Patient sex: F
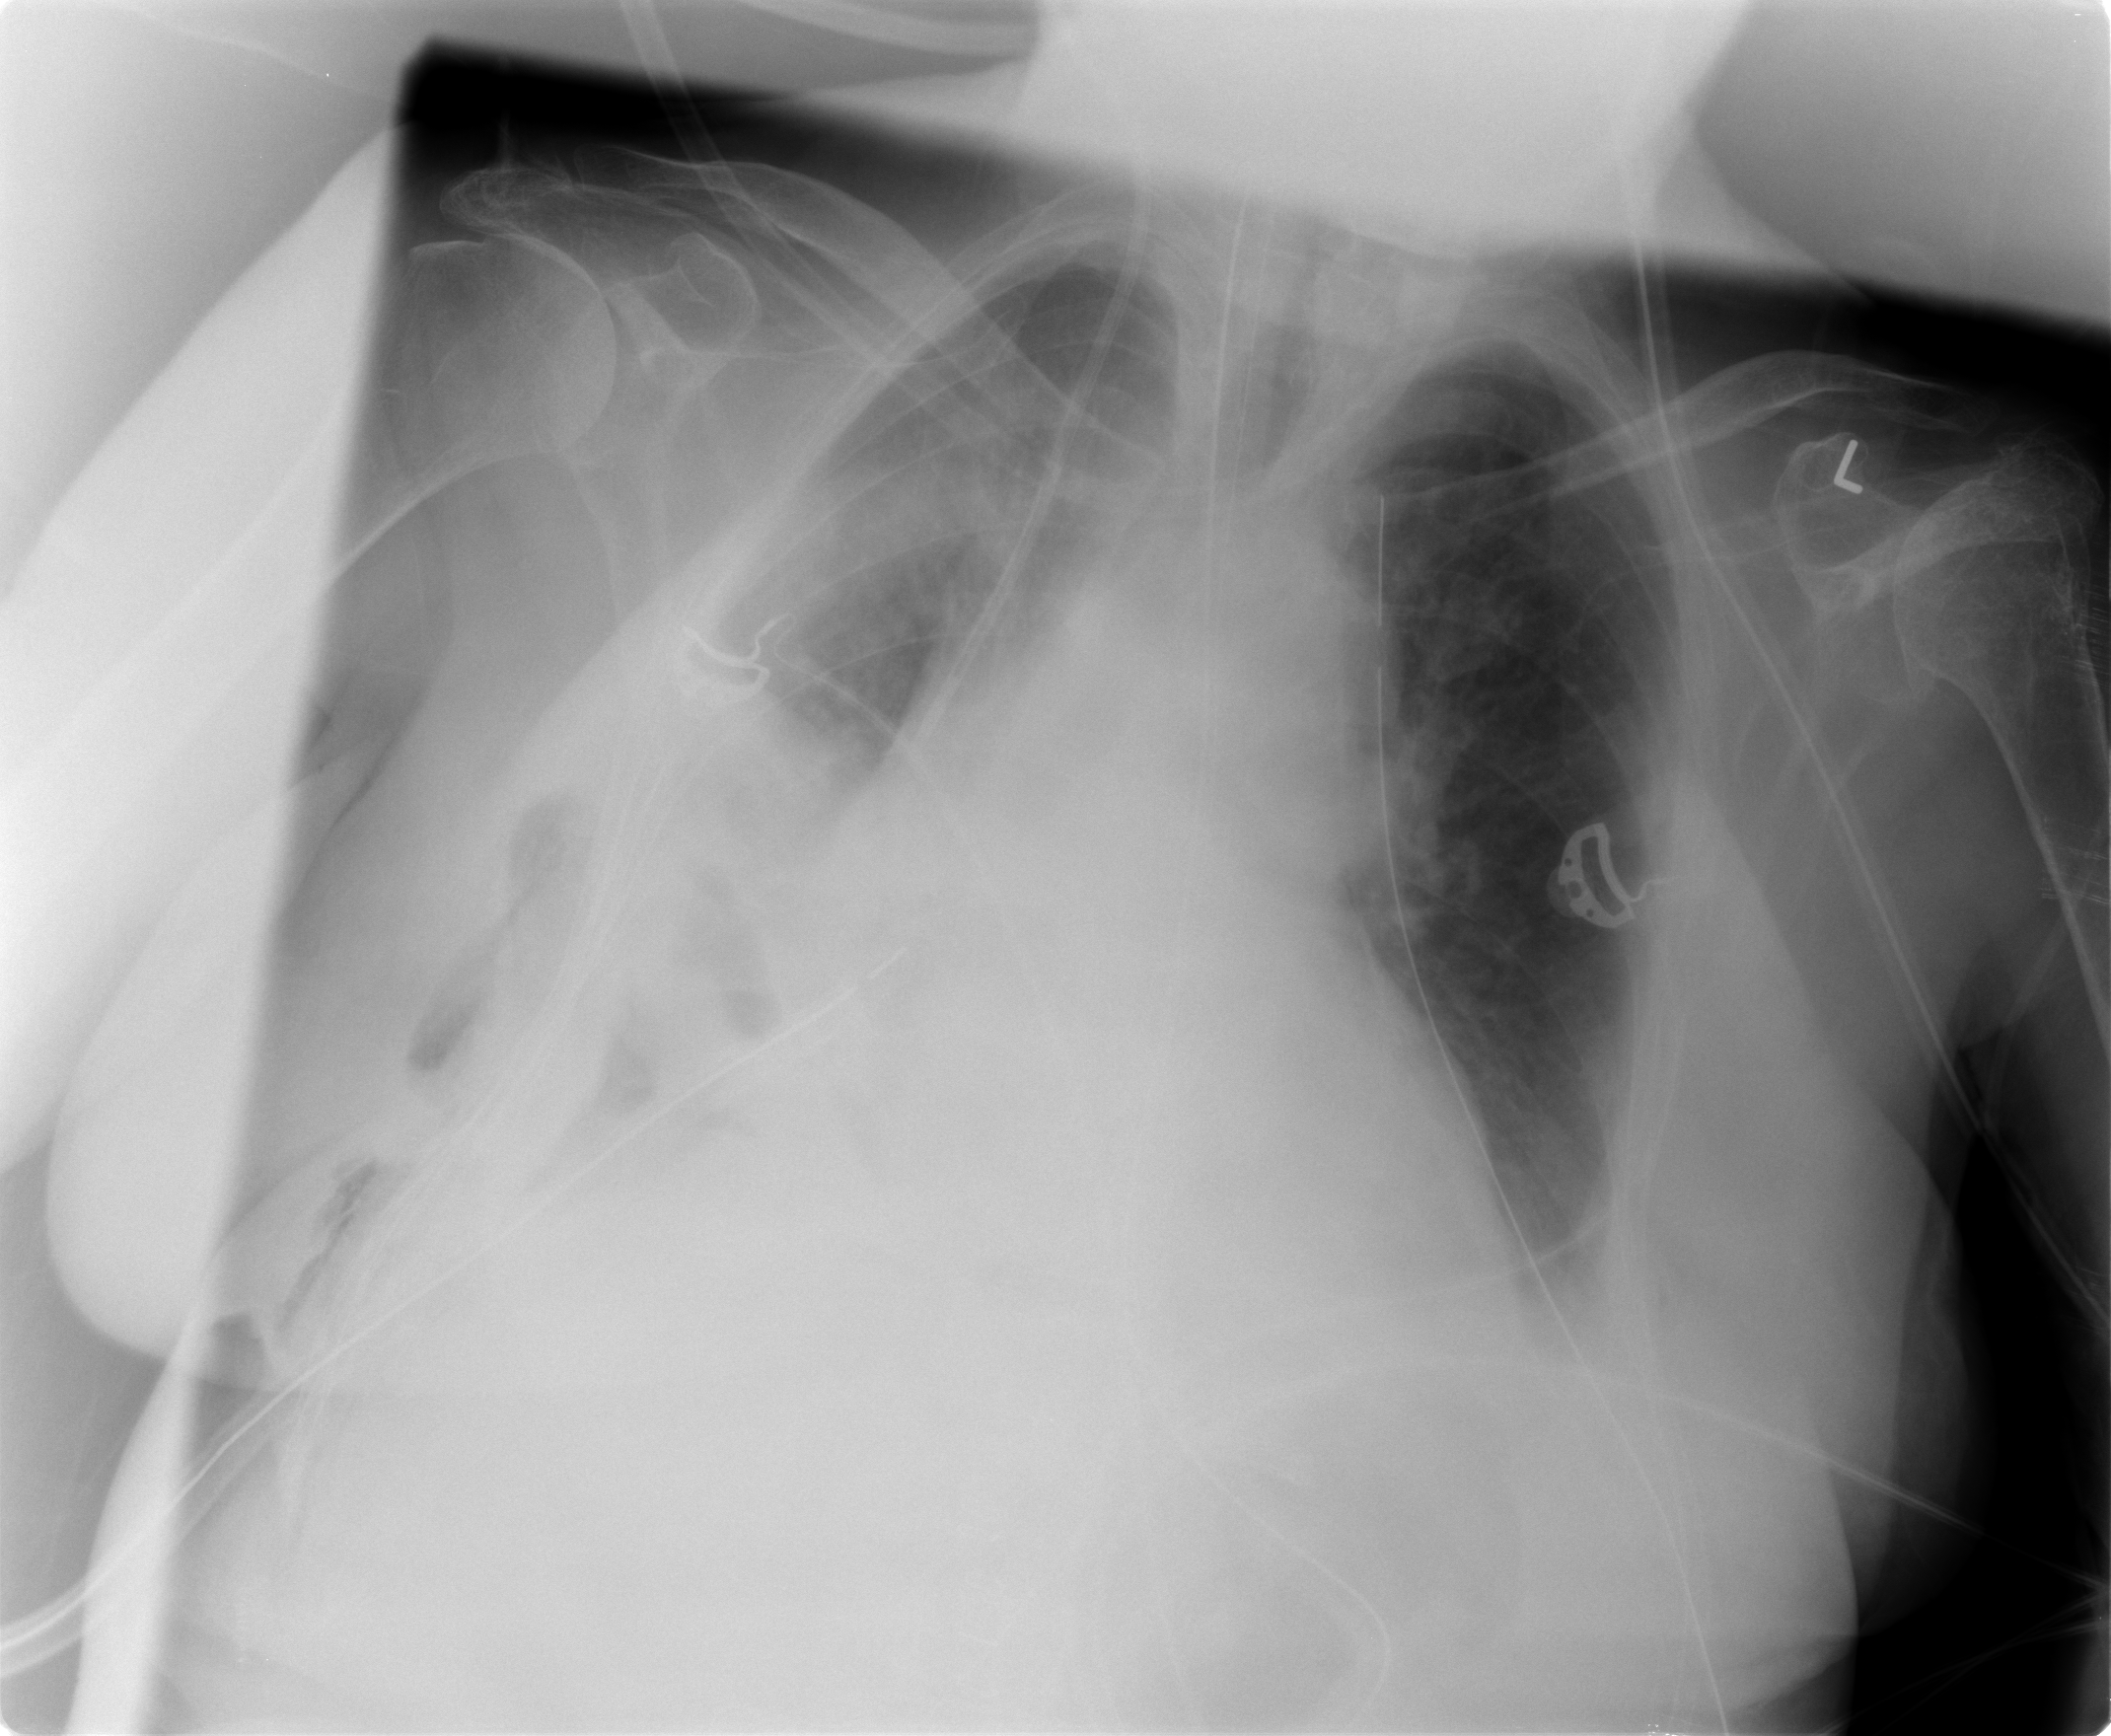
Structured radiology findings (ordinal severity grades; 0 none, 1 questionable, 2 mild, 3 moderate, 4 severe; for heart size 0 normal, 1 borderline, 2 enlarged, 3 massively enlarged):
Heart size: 0
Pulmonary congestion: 0
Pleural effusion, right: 1
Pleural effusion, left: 1
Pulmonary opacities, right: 0
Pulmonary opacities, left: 0
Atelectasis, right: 1
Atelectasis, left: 1